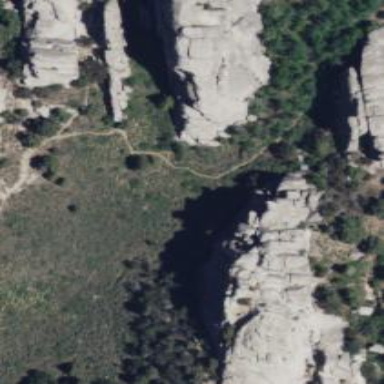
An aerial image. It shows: Natural cliff.